Field crop: tomato
Growth stage: 1
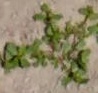
Species: portulaca